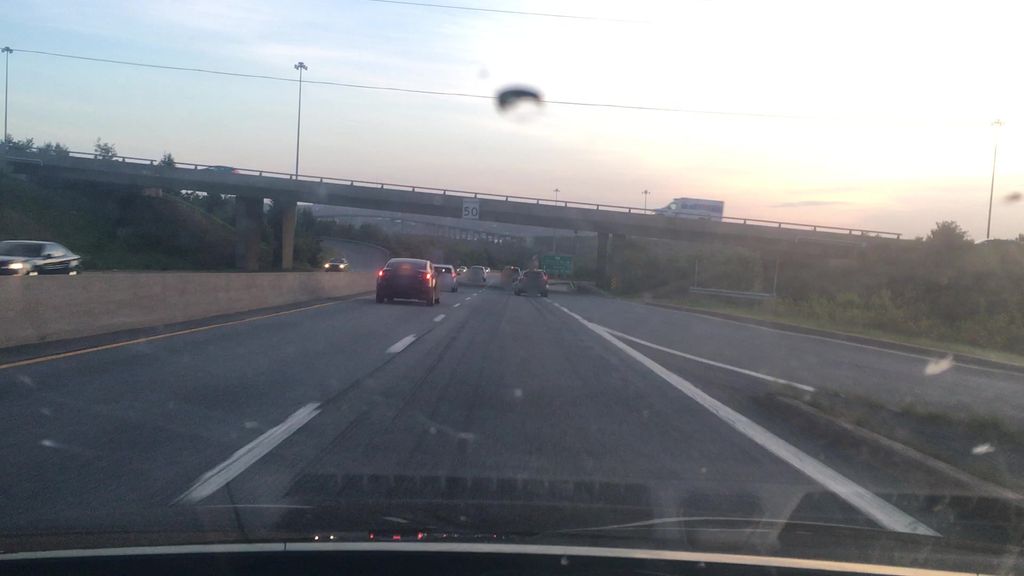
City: halifax